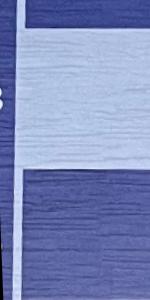
Label: Empty